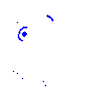
Particle: pion